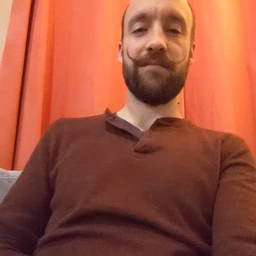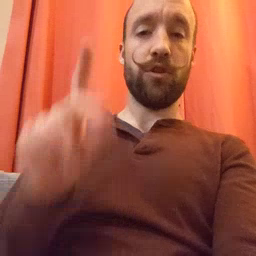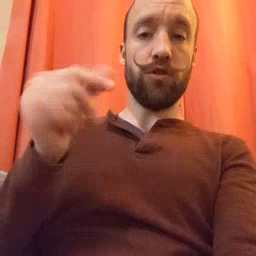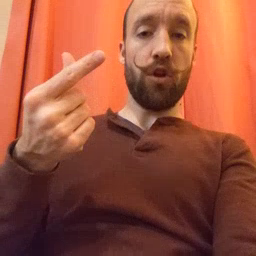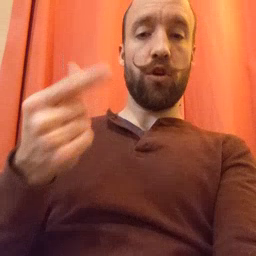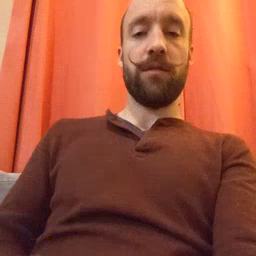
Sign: dog